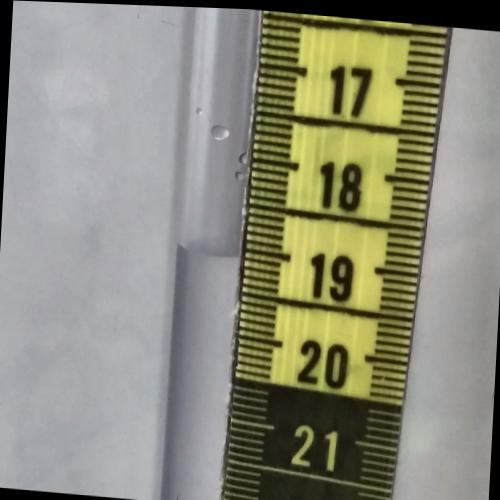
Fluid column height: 19.1 cm